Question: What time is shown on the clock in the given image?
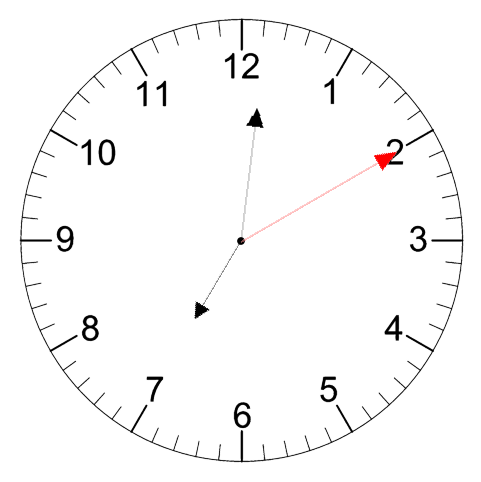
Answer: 07:01:10